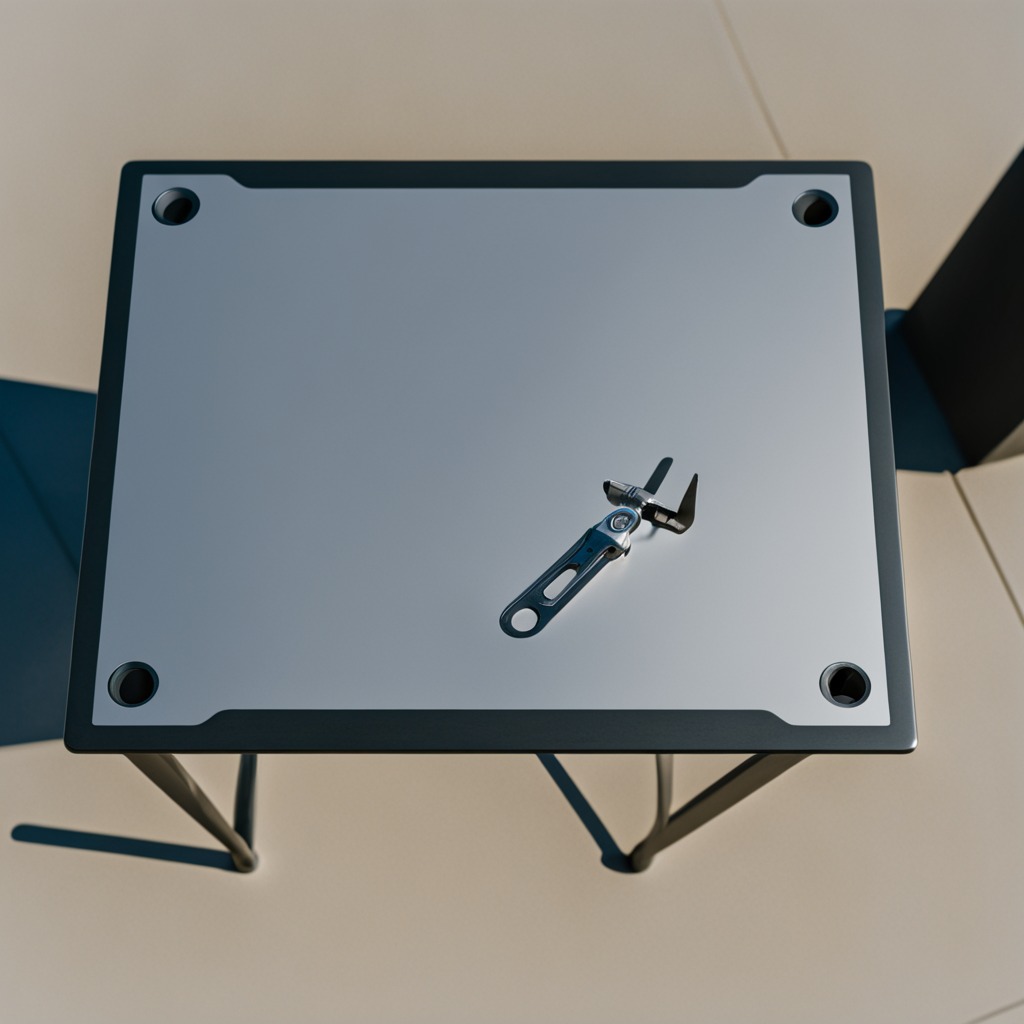
An wrench lying on the textured surface of the utility table.